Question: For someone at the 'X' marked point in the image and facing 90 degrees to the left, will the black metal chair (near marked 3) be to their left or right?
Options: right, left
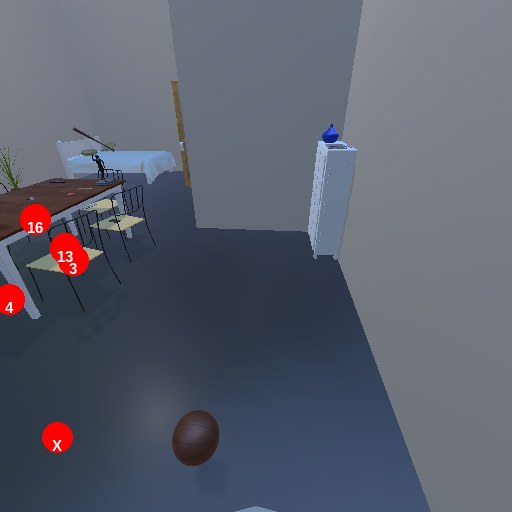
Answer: right